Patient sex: M
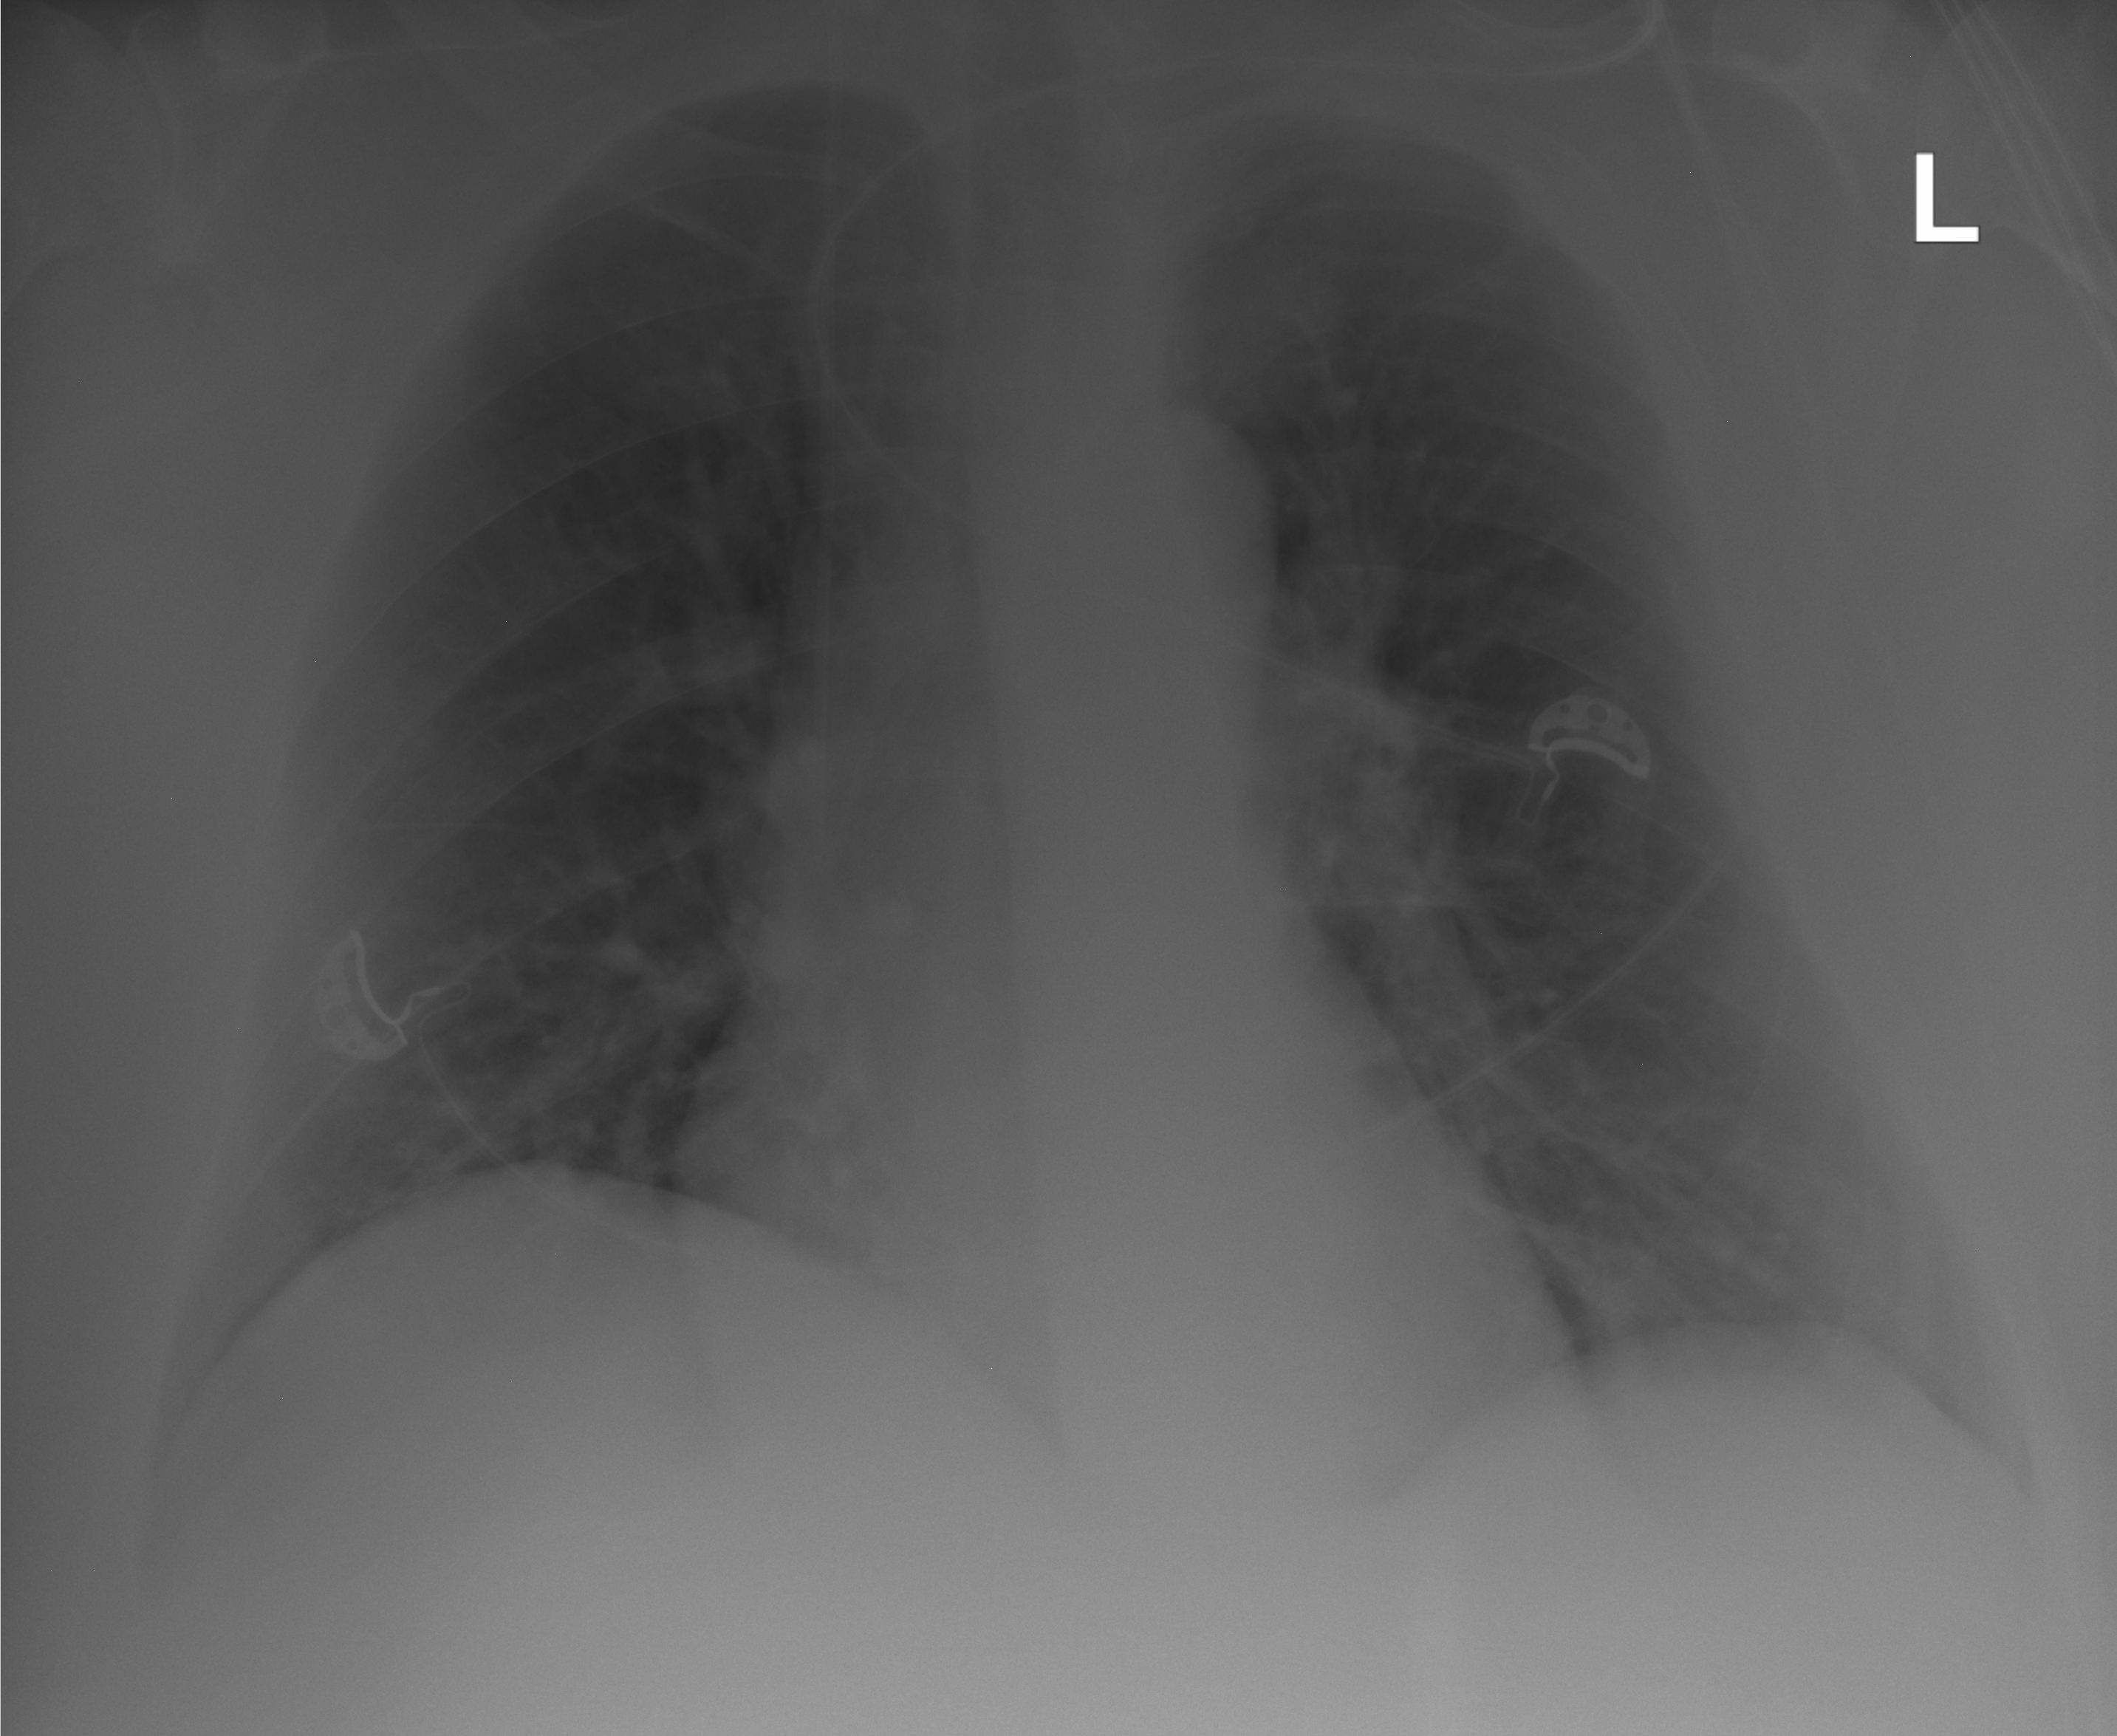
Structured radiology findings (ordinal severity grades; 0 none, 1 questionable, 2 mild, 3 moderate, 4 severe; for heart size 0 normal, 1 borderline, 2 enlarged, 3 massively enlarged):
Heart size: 0
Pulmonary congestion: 0
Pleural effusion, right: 0
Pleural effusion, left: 0
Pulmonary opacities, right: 0
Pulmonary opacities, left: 0
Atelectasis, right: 0
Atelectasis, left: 1